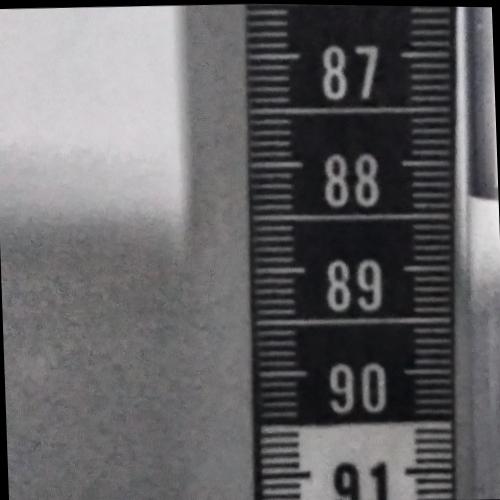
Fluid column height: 88.3 cm